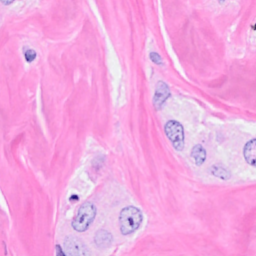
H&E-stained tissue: Breast